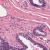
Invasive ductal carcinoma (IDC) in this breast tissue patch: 0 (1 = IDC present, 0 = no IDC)